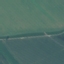
Land use / land cover class: AnnualCrop